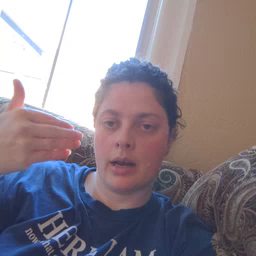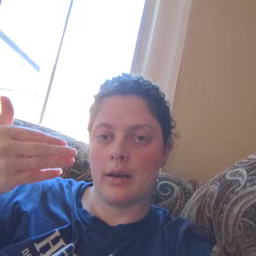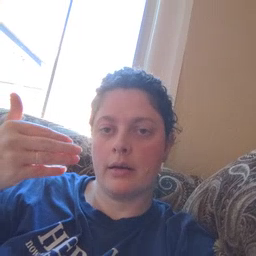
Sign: aunt